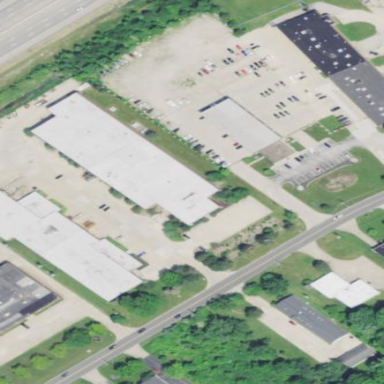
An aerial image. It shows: Warehouse with flat roof.